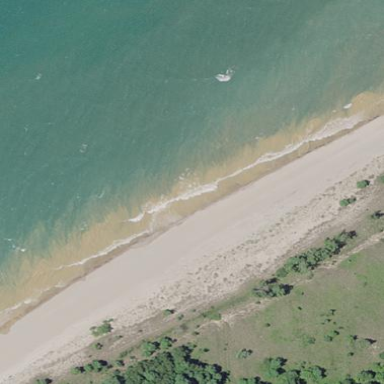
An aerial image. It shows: Sandy beach with natural surroundings.